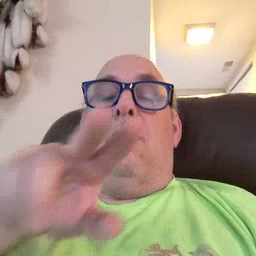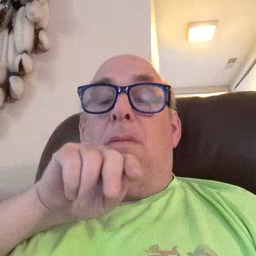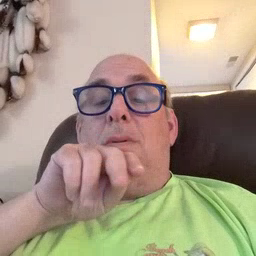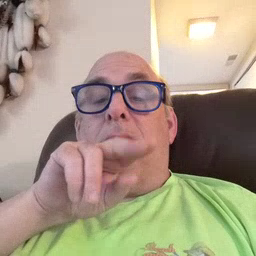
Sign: duck